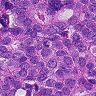
Metastatic tissue present: yes